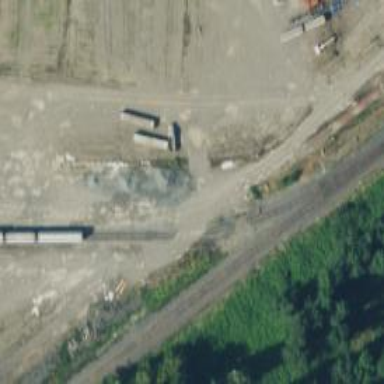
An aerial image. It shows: Rail spur service.